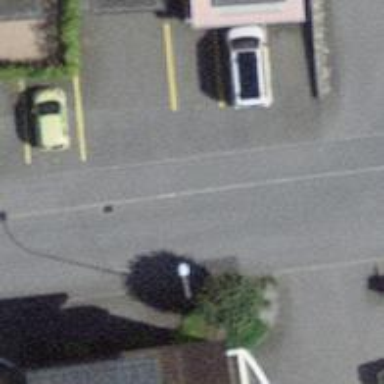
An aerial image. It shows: Pedestrian road.